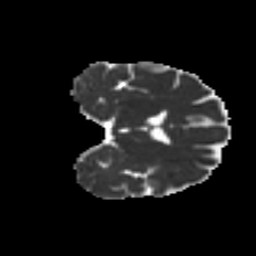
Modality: MD
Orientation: coronal
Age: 65
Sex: female
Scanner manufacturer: ge
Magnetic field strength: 3 T
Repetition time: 7.8 s
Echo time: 0.0606 s